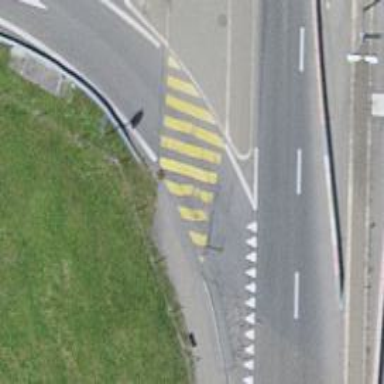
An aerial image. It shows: Zebra crossing on footway.